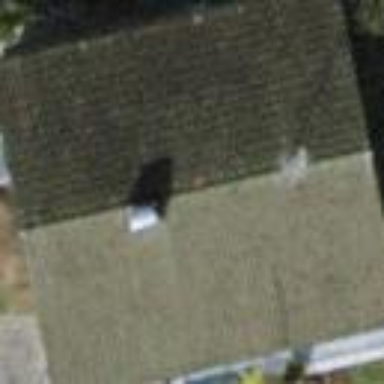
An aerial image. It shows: Gabled roofed house.